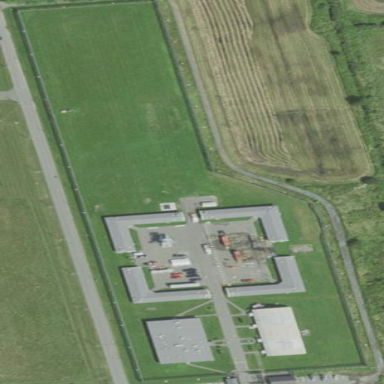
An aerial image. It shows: Prison surrounded by fence.